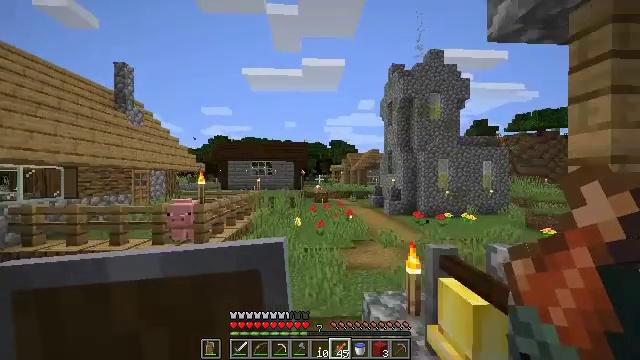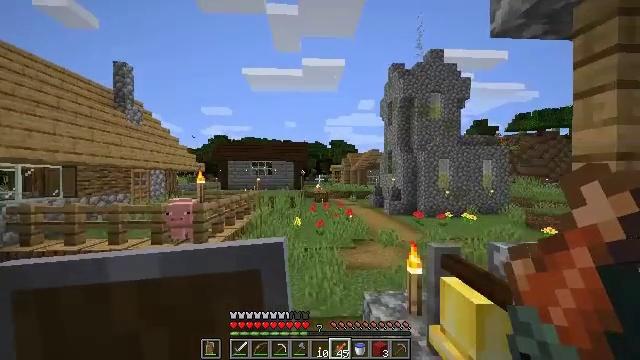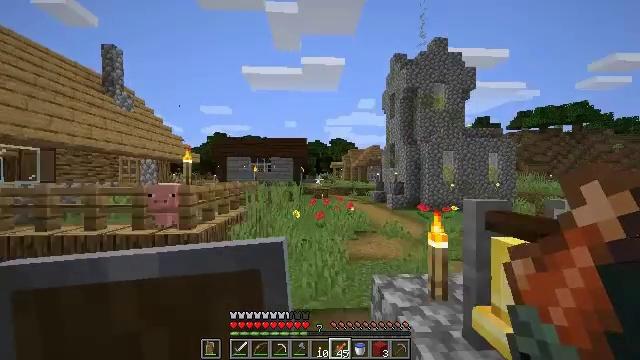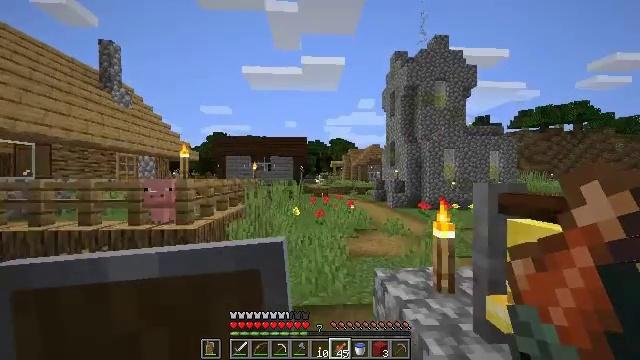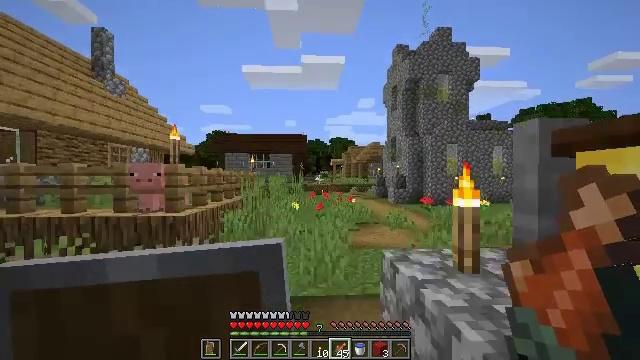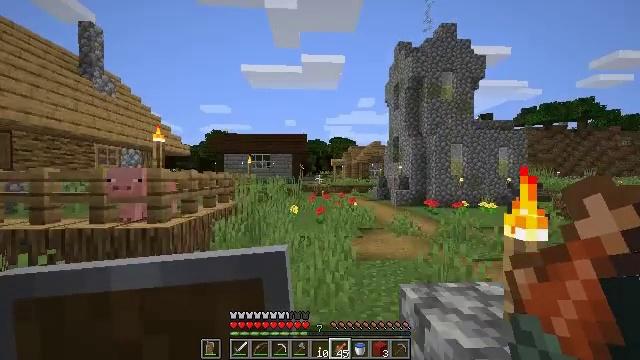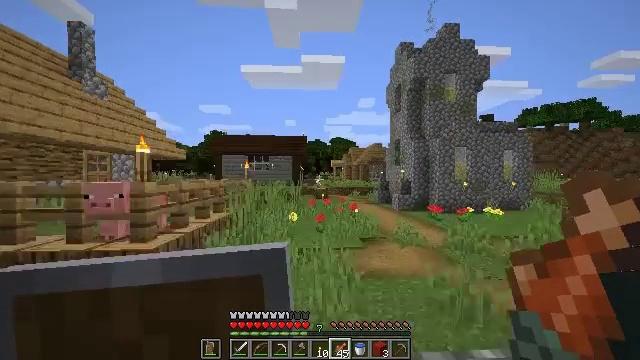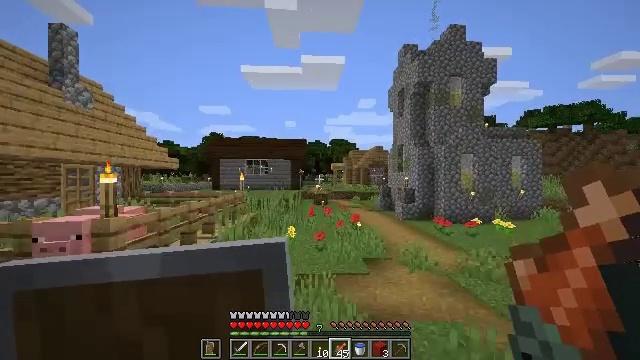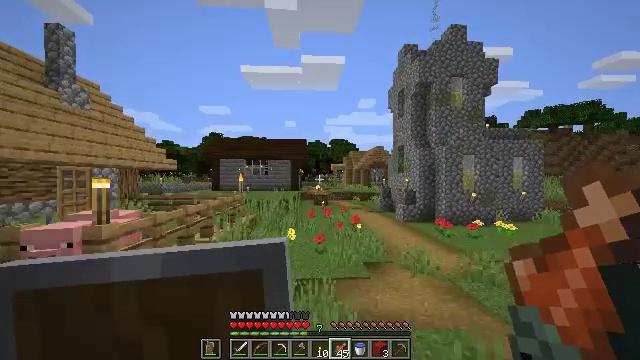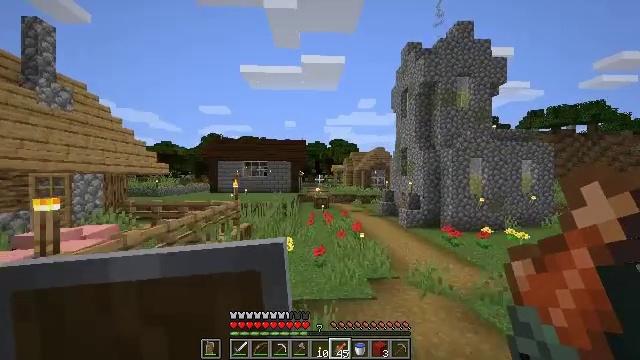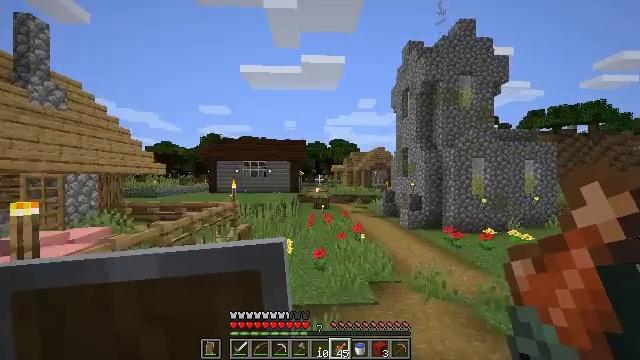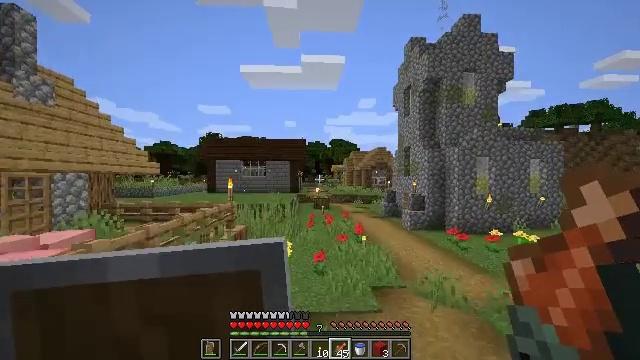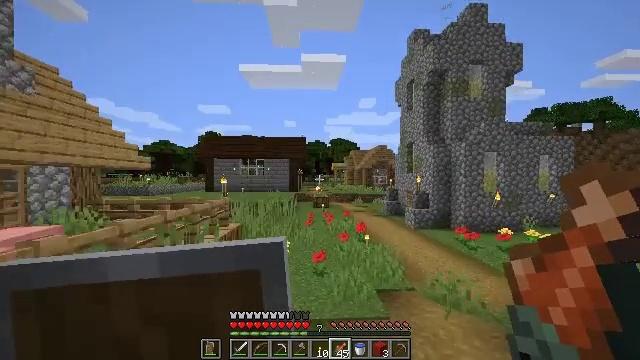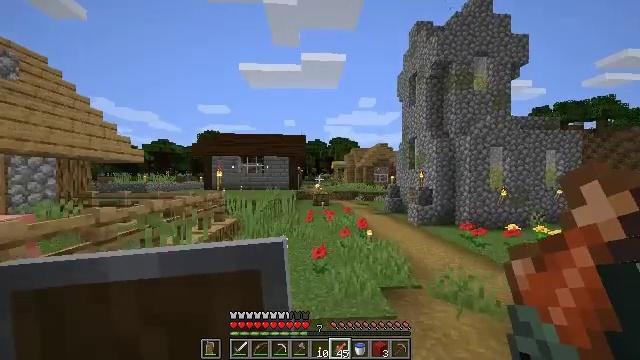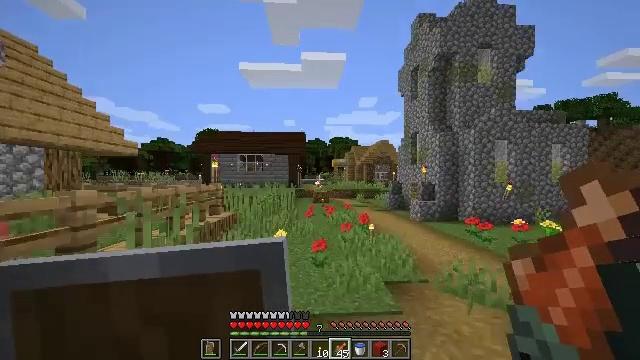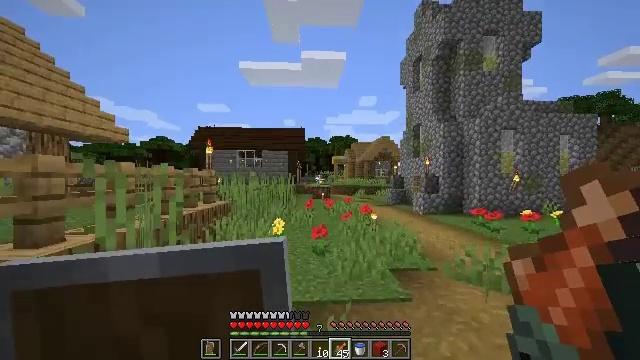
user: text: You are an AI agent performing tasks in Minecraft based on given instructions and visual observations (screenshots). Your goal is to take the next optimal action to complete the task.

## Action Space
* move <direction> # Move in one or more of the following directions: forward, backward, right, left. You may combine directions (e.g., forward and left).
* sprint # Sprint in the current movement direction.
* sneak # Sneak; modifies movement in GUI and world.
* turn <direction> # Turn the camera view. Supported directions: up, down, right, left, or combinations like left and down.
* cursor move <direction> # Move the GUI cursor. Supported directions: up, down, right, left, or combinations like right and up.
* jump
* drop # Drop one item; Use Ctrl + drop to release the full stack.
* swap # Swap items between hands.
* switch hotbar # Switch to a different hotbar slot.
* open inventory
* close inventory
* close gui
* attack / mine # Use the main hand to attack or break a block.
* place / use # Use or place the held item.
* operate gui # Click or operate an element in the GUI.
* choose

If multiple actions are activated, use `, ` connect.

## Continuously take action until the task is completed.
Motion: motion action
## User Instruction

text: Assemble the required items to craft a light gray bed.
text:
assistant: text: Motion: move forward
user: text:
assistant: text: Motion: move forward
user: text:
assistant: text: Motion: move forward
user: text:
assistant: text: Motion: move forward
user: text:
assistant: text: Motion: move forward, jump
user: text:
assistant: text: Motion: move forward, jump
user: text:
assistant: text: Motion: move forward, jump
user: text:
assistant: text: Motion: move forward, jump
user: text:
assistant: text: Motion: move forward
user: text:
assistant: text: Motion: move forward
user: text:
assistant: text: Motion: move forward
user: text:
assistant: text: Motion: move forward
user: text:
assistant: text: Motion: move forward
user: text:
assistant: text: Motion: move forward
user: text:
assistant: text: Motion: move forward
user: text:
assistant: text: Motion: move forward
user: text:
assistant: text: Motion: move forward
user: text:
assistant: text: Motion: move forward, jump
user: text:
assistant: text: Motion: move forward, jump
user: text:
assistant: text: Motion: move forward, jump
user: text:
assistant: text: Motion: move forward
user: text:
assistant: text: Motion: move forward
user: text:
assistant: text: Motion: move forward
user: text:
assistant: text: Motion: move forward
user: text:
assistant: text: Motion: move forward
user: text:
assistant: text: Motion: move forward
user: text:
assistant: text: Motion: move forward
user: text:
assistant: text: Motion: move forward
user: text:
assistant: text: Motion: move forward
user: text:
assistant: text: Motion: move forward